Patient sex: M
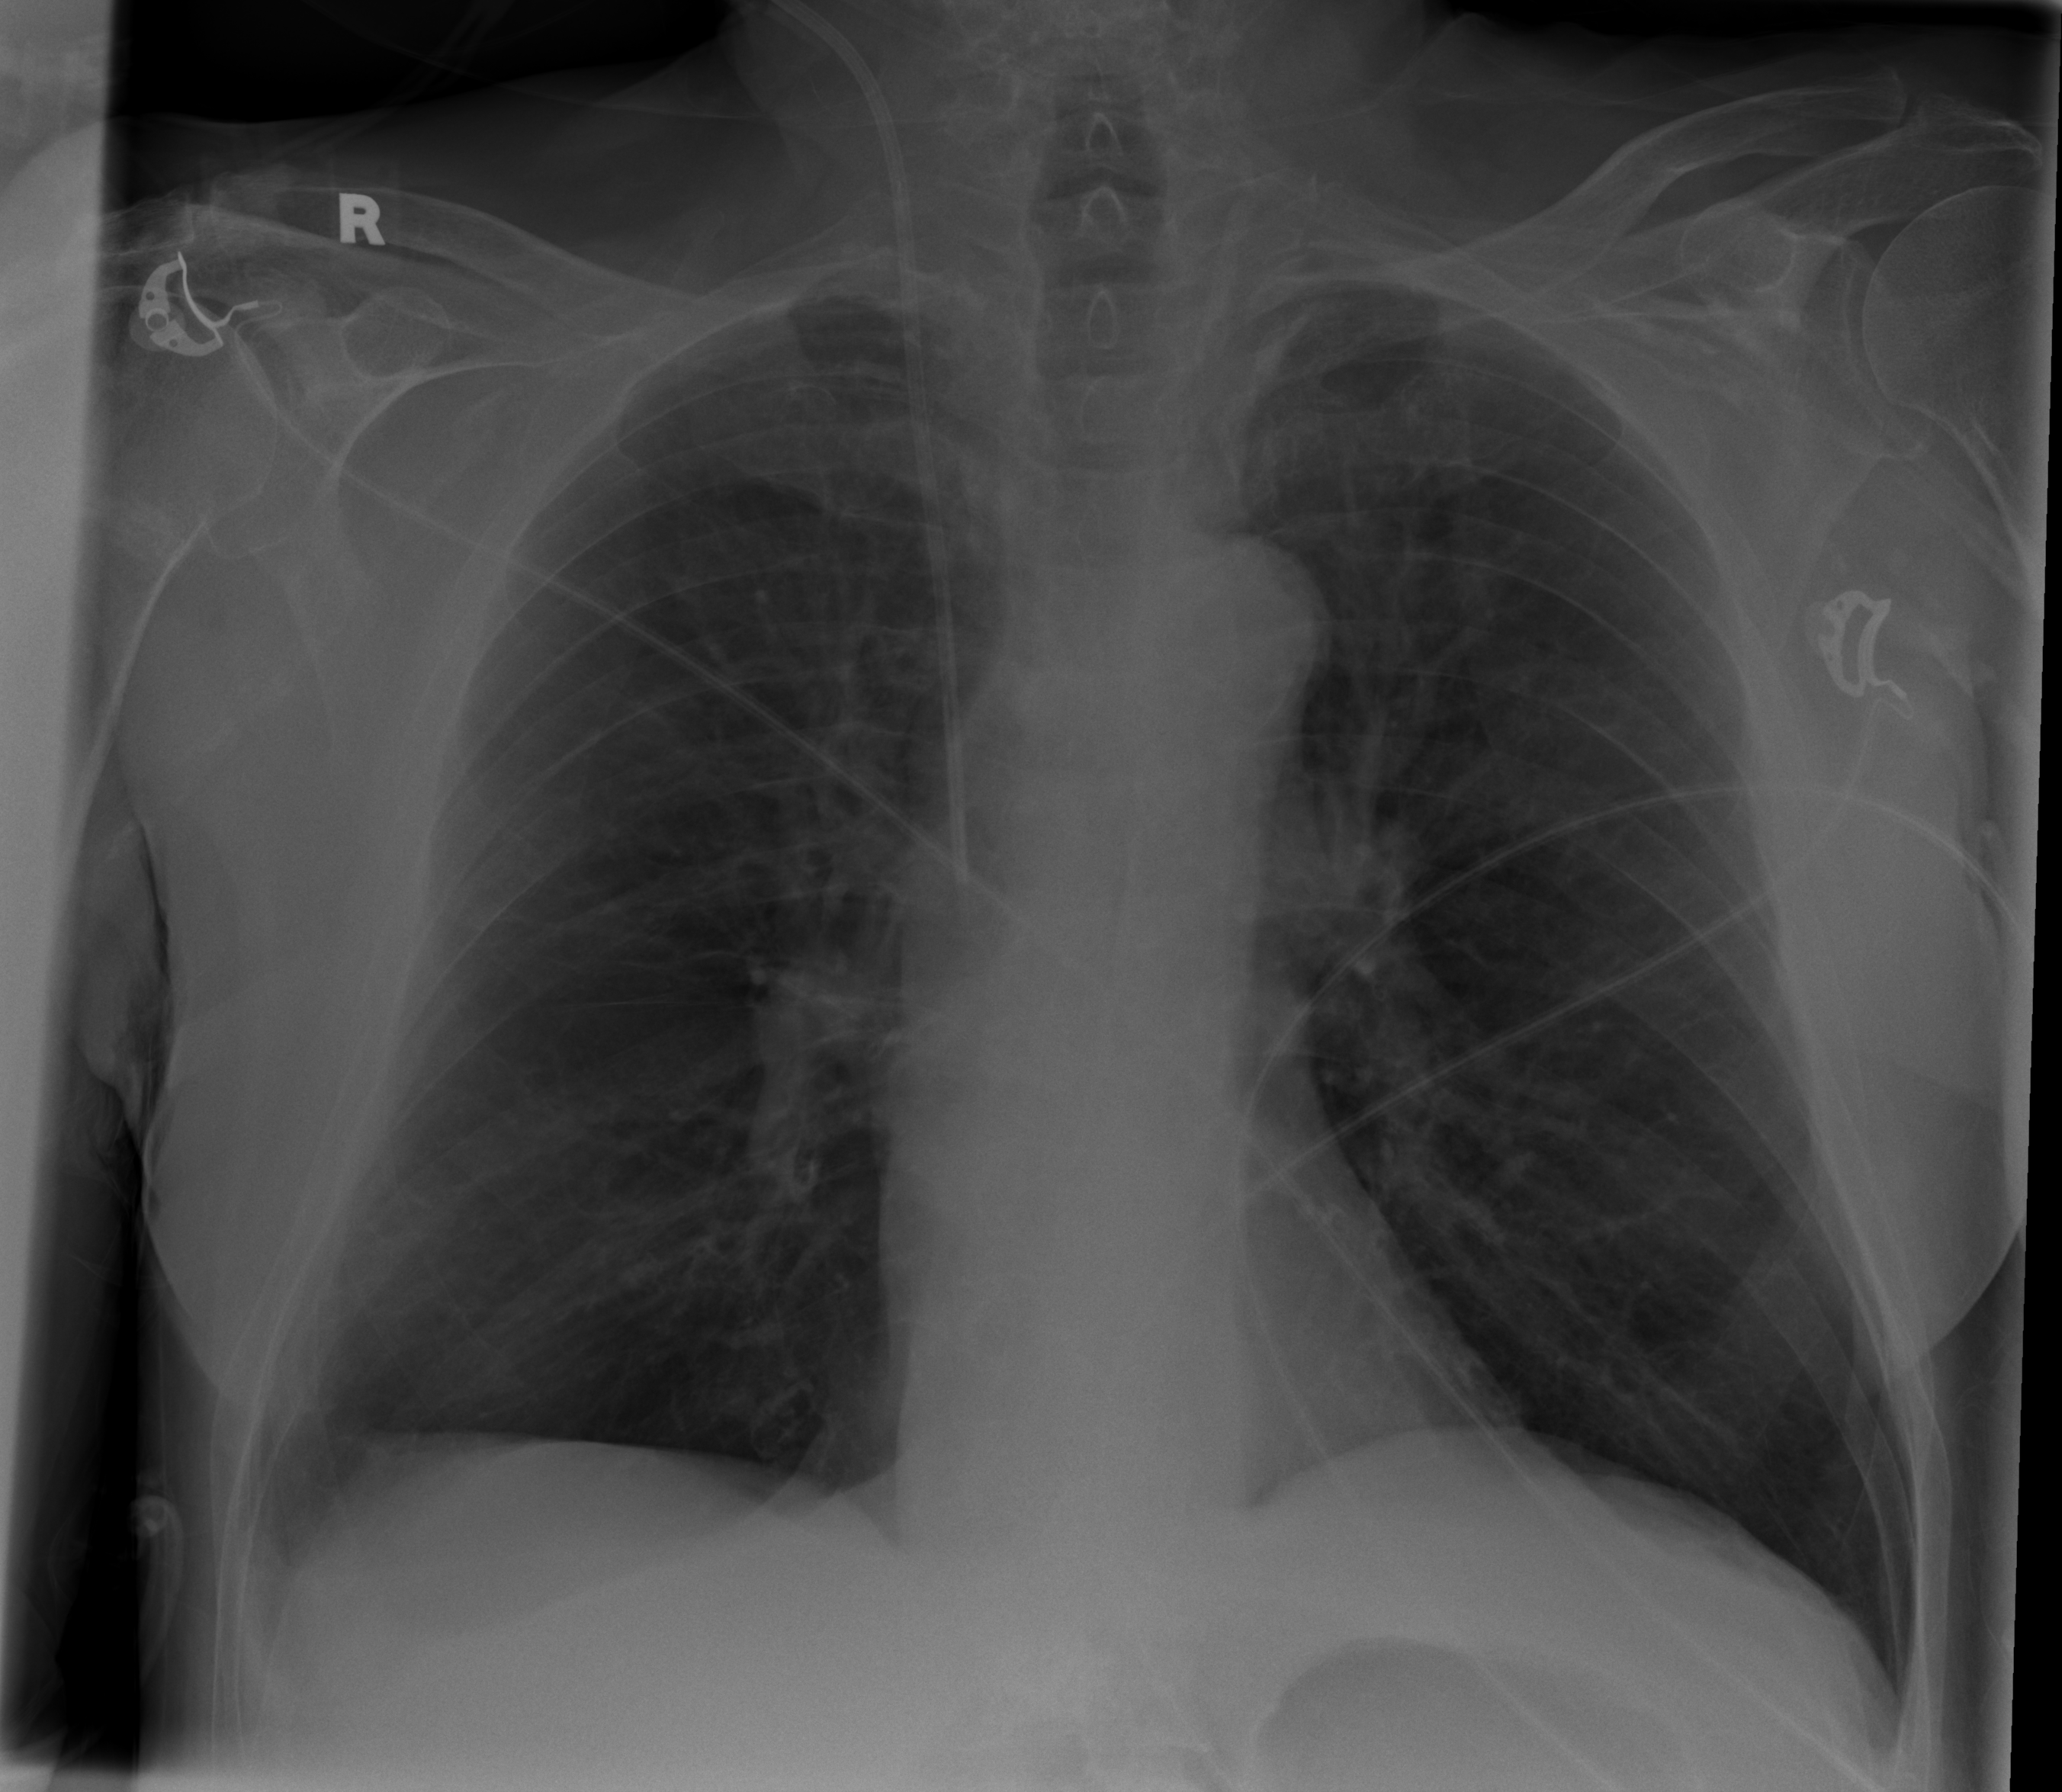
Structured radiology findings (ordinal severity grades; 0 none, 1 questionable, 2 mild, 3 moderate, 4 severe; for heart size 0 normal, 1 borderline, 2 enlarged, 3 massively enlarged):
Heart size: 0
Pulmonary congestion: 0
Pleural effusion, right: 1
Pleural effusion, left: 0
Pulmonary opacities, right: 0
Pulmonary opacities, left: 0
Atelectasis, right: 0
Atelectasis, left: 0